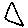
Label: triangle